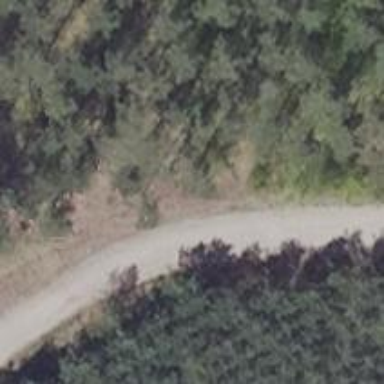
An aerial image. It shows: Compacted track road with grade3 tracktype.